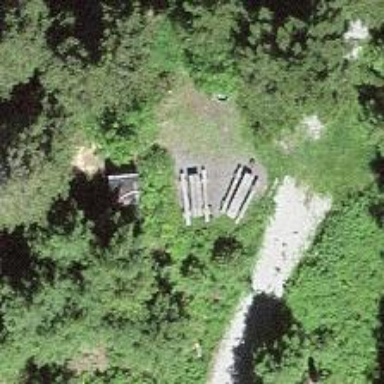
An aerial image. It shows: Picnic table located in leisure land area.